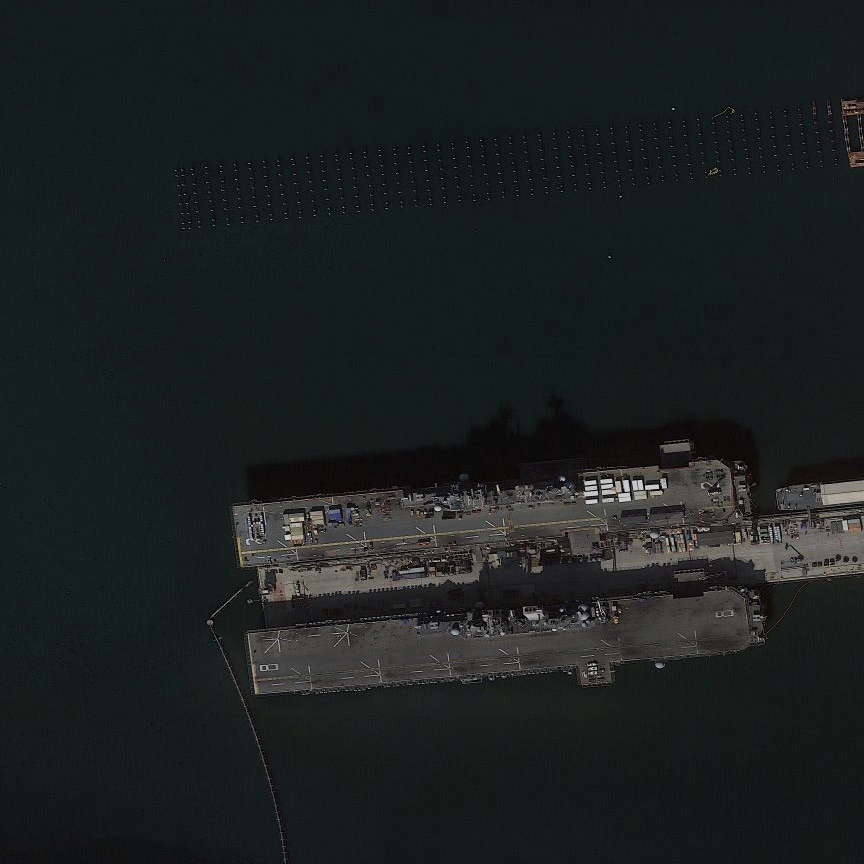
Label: assault